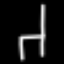
Label: chair